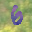
Label: 6